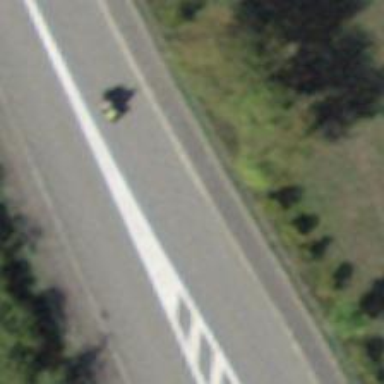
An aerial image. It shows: Asphalt sidewalk along the footway.